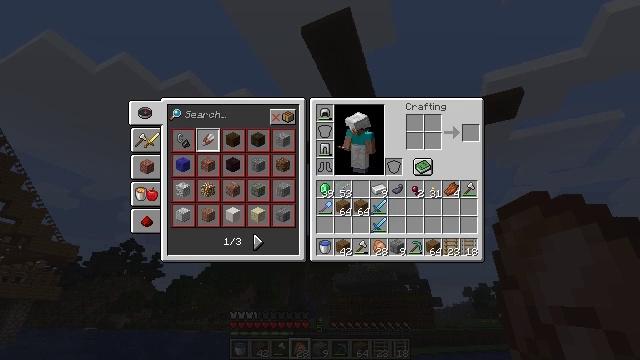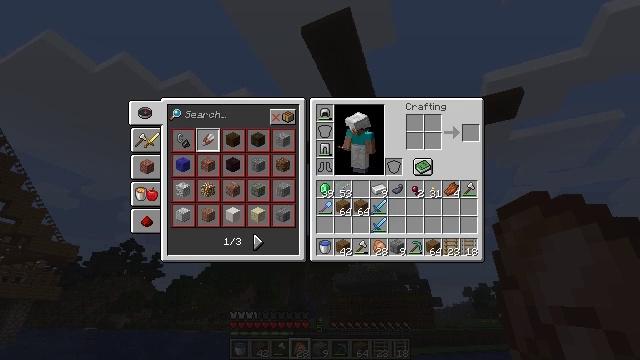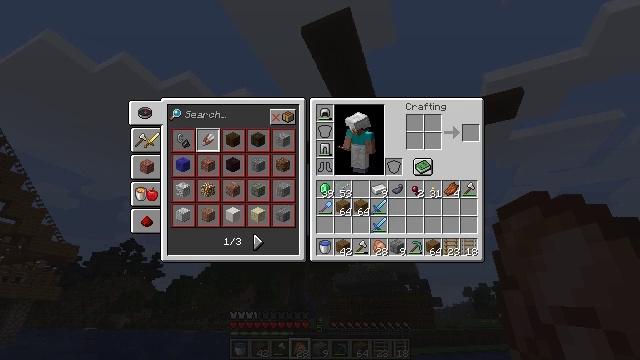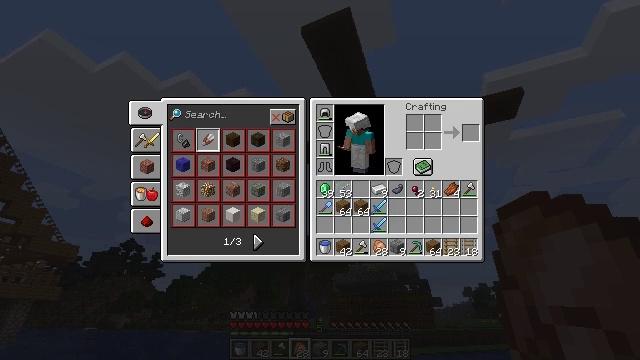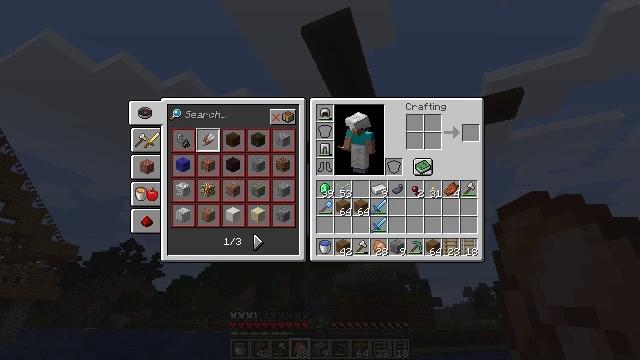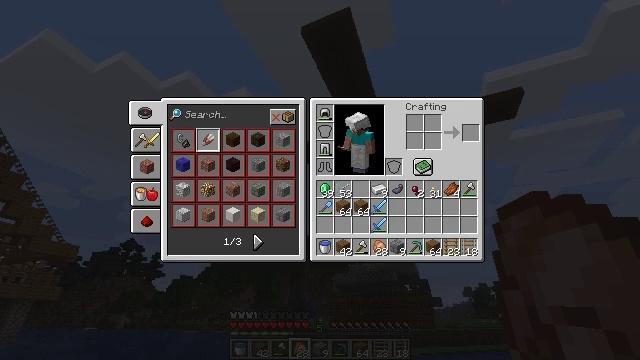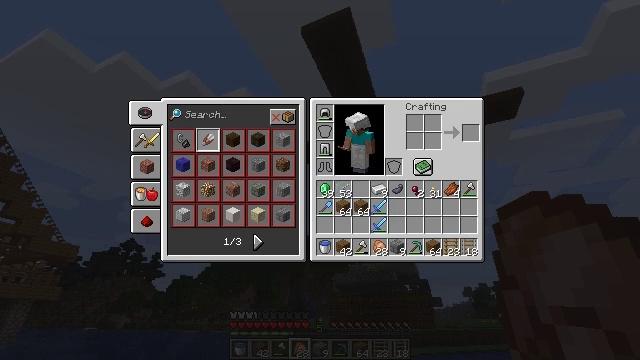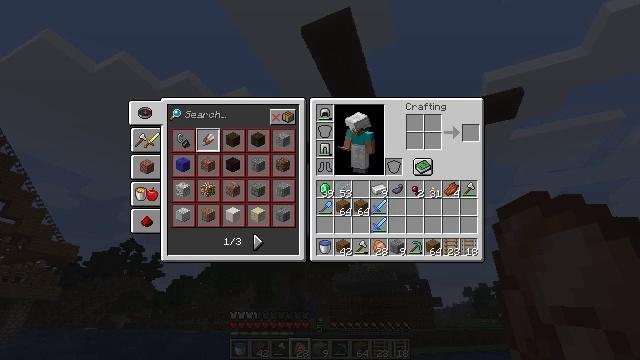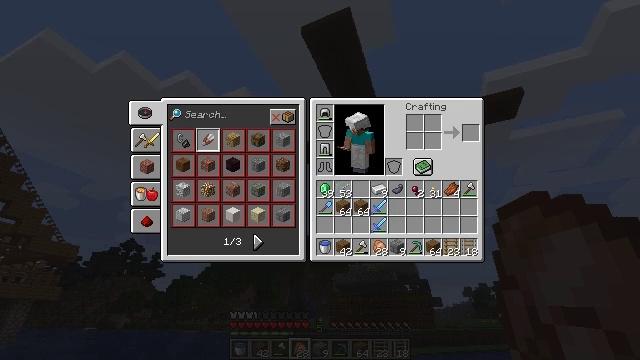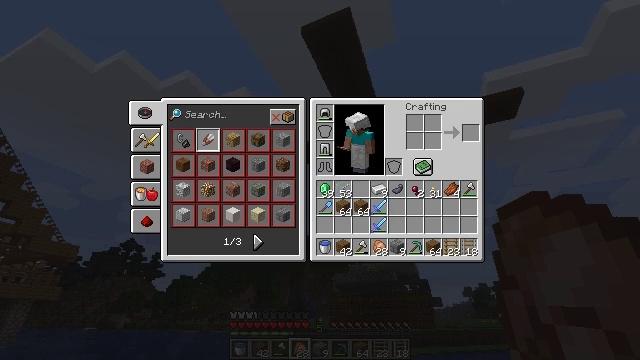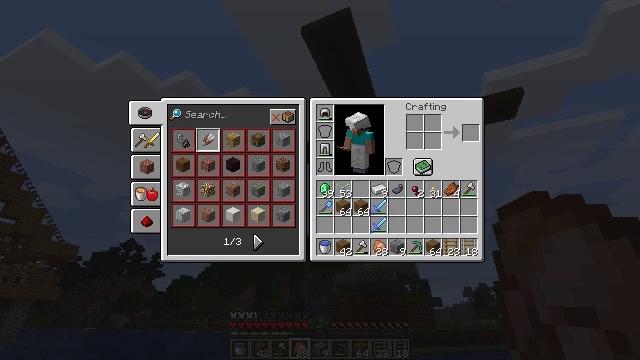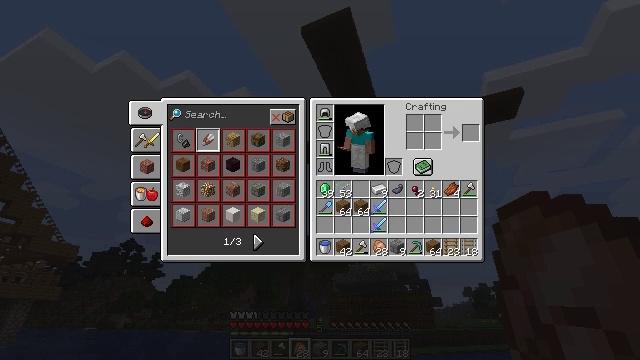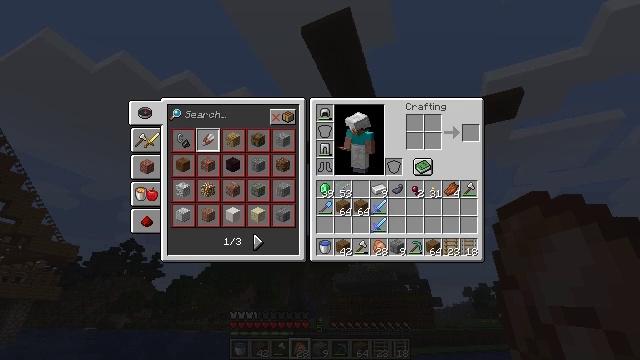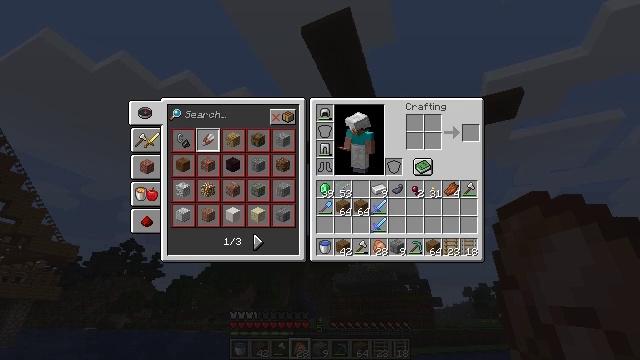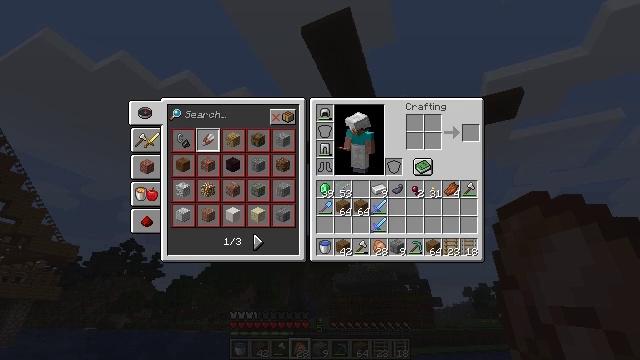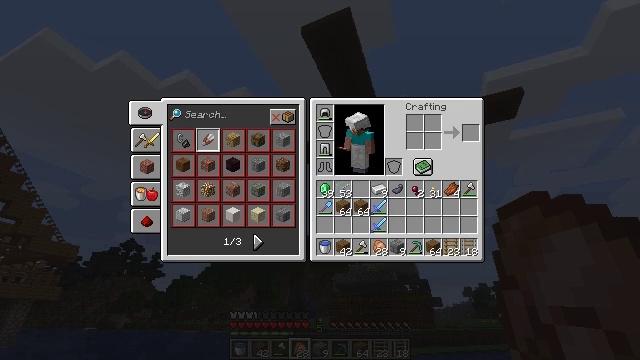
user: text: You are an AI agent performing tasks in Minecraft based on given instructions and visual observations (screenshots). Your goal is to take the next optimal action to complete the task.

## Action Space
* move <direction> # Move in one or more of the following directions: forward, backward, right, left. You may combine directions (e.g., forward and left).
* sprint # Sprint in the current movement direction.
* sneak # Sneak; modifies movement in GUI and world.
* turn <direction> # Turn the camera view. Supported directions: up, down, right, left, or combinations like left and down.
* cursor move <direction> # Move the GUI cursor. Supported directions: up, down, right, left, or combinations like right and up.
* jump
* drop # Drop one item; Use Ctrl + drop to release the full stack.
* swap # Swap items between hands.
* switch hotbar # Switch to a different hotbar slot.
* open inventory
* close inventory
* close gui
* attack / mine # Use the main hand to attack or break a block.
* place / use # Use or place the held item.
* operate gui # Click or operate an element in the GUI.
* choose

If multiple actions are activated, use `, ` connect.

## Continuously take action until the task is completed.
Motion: motion action
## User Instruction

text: Hold left button to gather the purple bed.
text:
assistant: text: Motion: no_op
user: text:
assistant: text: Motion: no_op
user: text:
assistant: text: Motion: no_op
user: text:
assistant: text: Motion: no_op
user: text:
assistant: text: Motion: no_op
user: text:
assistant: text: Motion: no_op
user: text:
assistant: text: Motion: no_op
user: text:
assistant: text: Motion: no_op
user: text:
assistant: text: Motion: no_op
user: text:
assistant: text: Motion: no_op
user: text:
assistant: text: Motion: no_op
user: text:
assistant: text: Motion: no_op
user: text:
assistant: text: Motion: no_op
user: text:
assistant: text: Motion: no_op
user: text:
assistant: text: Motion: no_op
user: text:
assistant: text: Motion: no_op
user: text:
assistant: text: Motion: no_op
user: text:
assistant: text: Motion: no_op
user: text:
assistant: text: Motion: no_op
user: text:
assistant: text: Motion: no_op
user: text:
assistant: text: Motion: no_op
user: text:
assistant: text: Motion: no_op
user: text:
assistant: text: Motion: no_op
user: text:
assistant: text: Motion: no_op
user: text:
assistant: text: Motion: no_op
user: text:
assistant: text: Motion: no_op
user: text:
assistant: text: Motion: no_op
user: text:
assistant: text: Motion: no_op
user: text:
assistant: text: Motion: no_op
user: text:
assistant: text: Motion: no_op